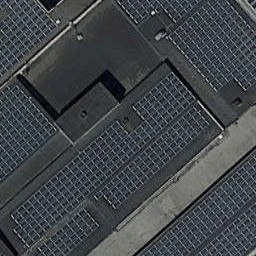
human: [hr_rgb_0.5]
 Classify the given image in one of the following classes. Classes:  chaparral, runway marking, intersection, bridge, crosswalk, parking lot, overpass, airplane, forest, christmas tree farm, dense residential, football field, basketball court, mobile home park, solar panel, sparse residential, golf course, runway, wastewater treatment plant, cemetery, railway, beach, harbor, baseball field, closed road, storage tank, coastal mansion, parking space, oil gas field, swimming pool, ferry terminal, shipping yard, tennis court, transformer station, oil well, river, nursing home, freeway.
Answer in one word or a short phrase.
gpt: solar panel